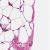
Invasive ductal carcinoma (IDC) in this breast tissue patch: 0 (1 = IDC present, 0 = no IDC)